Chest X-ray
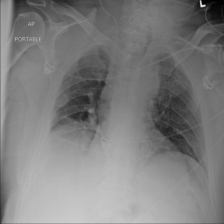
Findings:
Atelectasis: negative
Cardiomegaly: negative
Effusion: negative
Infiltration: negative
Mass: negative
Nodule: negative
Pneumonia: negative
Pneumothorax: negative
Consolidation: negative
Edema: negative
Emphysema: negative
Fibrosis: negative
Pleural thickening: negative
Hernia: negative